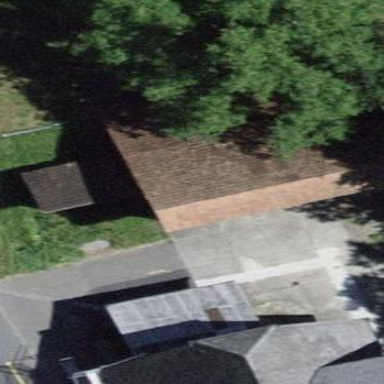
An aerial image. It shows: Barn.